Question: I'm trying to load markdown from my database to a textarea:
'''
<textarea class="wmd-input" id="wmd-input" name="question" required="required">
<?php echo '**This is a header** 1. List 2. List 3. List ----------'; ?>
</textarea>
<script type="text/javascript">
(function () {
var qa_converter = Markdown.getSanitizingConverter();
var qa_editor = new Markdown.Editor(qa_converter);
qa_editor.run();
})();
</script>
'''
And as you can see on the picture I have broken first line (extra tabs at the beginning of string).

I'm using this markdown editor: <URL>
Where is a problem?
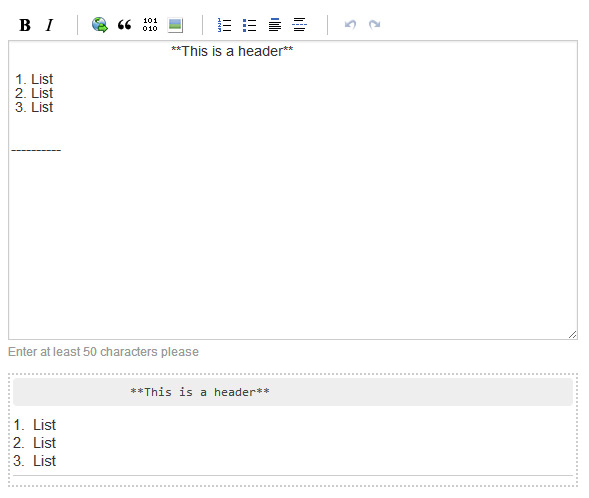
Answer: Try writing the following in one line:
'''
<textarea class="wmd-input" id="wmd-input" name="question" required="required"><?php echo '**This is a header** 1. List 2. List 3. List ----------'; ?></textarea>
'''